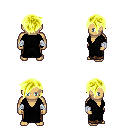
a pixel art fantasy rpg character, male body template, human, tanned skin, gray robe, robe skirt, gold pixie cut hairstyle, white cloth bandages, four views (front, back, left, right), 2x2 character sprite sheet, small pixel art, hard edges, no anti-aliasing